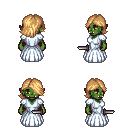
a pixel art fantasy rpg character, female body template, orc, green skin, underdress, red pants, light blonde swoop hairstyle, dagger, four views (front, back, left, right), 2x2 character sprite sheet, small pixel art, hard edges, no anti-aliasing